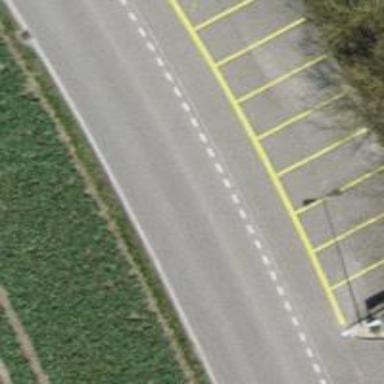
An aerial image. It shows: Tertiary road with asphalt surface and sidewalk on the left side.